Field crop: tomato
Growth stage: 1
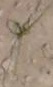
Species: cyperus